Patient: sex M, age 47
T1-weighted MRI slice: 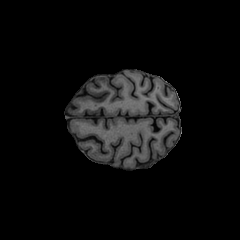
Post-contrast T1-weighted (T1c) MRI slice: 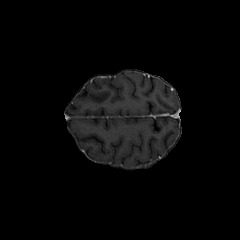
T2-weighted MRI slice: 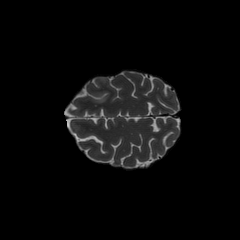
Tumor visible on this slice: yes
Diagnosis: Glioblastoma, IDH-wildtype
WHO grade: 4